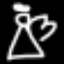
Label: angel